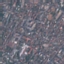
Label: Residential